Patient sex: F
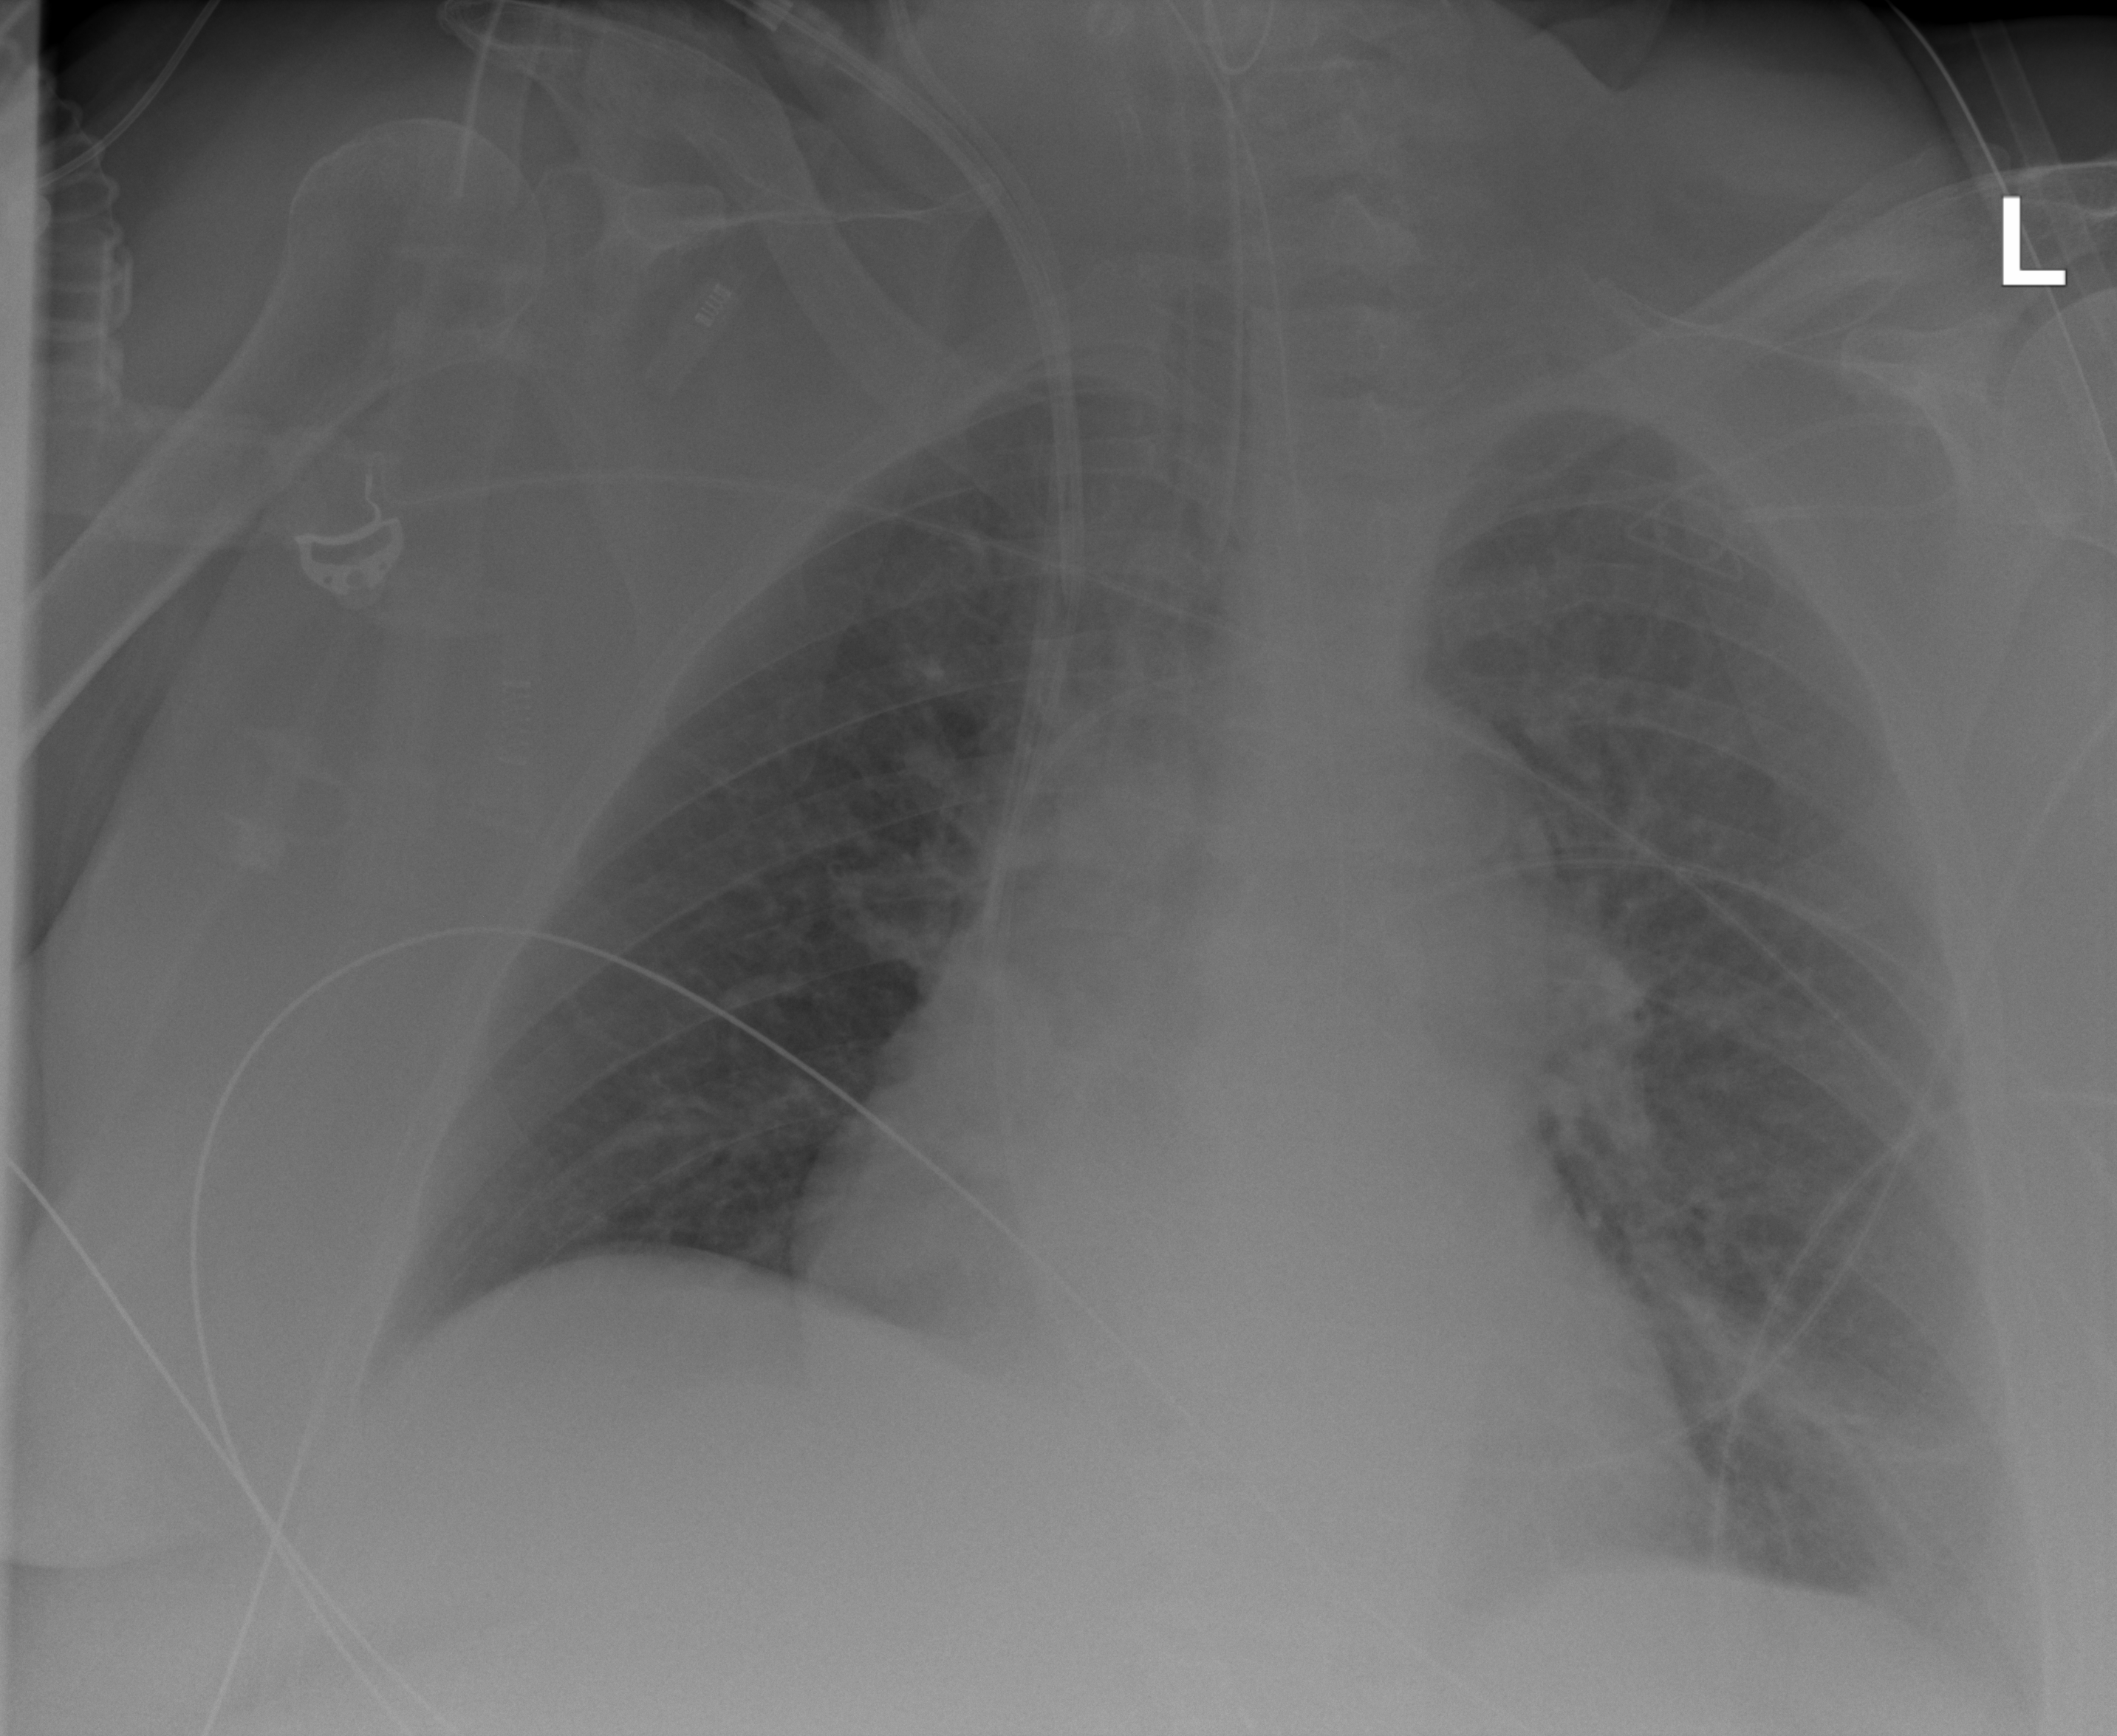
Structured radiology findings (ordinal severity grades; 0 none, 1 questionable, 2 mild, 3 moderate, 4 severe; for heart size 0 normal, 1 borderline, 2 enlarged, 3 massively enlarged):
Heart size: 2
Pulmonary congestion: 2
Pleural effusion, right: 0
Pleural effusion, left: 0
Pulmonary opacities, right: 0
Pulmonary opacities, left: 0
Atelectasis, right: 0
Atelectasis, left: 2